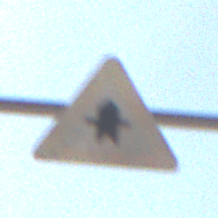
Verkehrszeichen: Vorfahrt
Umgebung: Outdoor, Nature
Tageszeit: Midday
Wetter: PartlyCloudy
Licht: Natural
Jahreszeit: NotSpecified
Kontrast: HighContrast